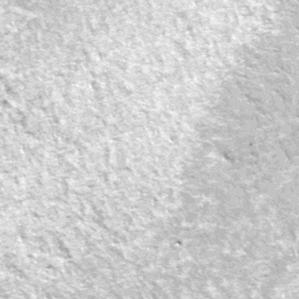
Label: frost